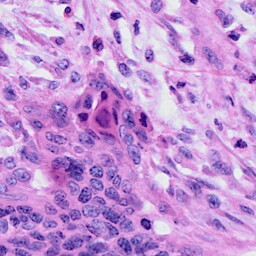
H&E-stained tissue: Cervix